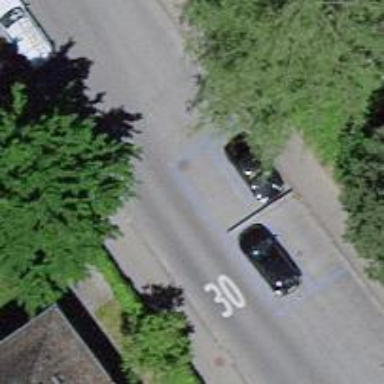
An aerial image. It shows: Chicane for traffic calming.